Question: I have implemented action bar SearchView , it's working fine but at the bottom of the screen a floating text popup is shown. See screenshot:
>
ListView Java class:
'''
@Override
public boolean onQueryTextChange(String newText) {
if (TextUtils.isEmpty(newText)) {
mListView.clearTextFilter();
} else {
// EventAdapterView ca = (EventAdapterView)mListView.getAdapter();
// ca.getFilter().filter(newText.toString());
// Filter lFilter = mDataAdapter.getFilter();
// lFilter.filter("");
// following line was causing the ugly popup window.
mListView.setFilterText(newText.toString());
// EventAdapterView ca = (EventAdapterView)mListView.getAdapter();
// ca.getFilter().filter(newText.toString());
}
return true;
}
@Override
public boolean onQueryTextSubmit(String query) {
return true;
}
'''
Adapter class
'''
@Override
public Filter getFilter() {
/**
* A filter object which will filter message key
* */
Filter filter = new Filter() {
@SuppressWarnings("unchecked")
@Override
protected void publishResults(CharSequence constraint,
FilterResults results) {
mEventUtil = (List<EventUtil>) results.values; // has the
// filtered
// values
notifyDataSetChanged(); // notifies the data with new filtered
// values. Only filtered values will be
// shown on the list
}
@Override
protected FilterResults performFiltering(CharSequence constraint) {
FilterResults results = new FilterResults(); // Holds the
// results of a
// filtering
// operation for
// publishing
List<EventUtil> FilteredArrList = new ArrayList<EventUtil>();
if (mOriginalValues == null) {
mOriginalValues = new ArrayList<EventUtil>(mEventUtil); // mOriginalValues
}
if (mListItem == null) {
mListItem = new ArrayList<String>();
for (EventUtil message : mOriginalValues) {
mListItem.add(message.getEvent_Title());
}
}
/**
*
* If constraint(CharSequence that is received) is null returns
* the mOriginalValues(Original) values else does the Filtering
* and returns FilteredArrList(Filtered)
*
**/
if (constraint == null || constraint.length() == 0) {
/*
* CONTRACT FOR IMPLEMENTING FILTER : set the Original
* values to result which will be returned for publishing
*/
results.count = mOriginalValues.size();
results.values = mOriginalValues;
} else {
/* Do the filtering */
constraint = constraint.toString().toLowerCase();
for (int i = 0; i < mListItem.size(); i++) {
String data = mListItem.get(i);
if (data.toLowerCase().contains(constraint.toString())) {
FilteredArrList.add(mOriginalValues.get(i));
}
}
// set the Filtered result to return
results.count = FilteredArrList.size();
results.values = FilteredArrList;
}
return results;
}
};
return filter;
}
'''
How can I remove this floating TextView ?
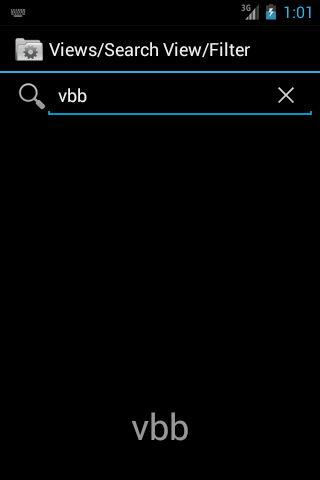
Answer: Try this
first disable 'TextFilterEnabled' on your 'ListView'
'''
yourListView.setTextFilterEnabled(false);
'''
and filter your data like this:
'''
android.widget.Filter filter = yourListAdapter.getFilter();
@Override
public boolean onQueryTextChange(String newText) {
// TODO Auto-generated method stub
filter.filter(newText);
return true;
}
'''
that's it, and the search popup gone like a charm